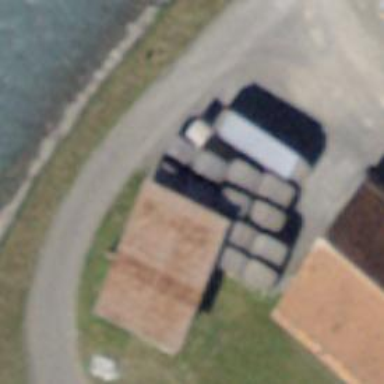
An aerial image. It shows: Shed.